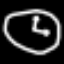
Label: clock